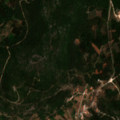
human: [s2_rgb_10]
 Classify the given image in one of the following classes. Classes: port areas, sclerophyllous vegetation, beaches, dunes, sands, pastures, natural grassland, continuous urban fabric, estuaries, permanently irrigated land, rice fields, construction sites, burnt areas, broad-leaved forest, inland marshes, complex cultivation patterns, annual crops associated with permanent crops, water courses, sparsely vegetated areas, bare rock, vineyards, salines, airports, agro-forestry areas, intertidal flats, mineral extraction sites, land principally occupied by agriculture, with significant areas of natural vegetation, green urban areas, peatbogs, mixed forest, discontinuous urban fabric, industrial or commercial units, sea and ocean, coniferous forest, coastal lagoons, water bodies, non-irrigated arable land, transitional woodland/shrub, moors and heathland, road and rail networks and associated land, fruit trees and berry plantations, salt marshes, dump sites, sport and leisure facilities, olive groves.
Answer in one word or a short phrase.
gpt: discontinuous urban fabric, annual crops associated with permanent crops, coniferous forest, mixed forest, transitional woodland/shrub